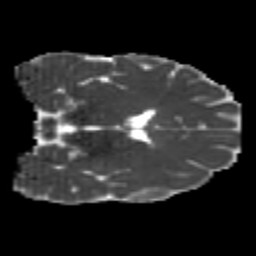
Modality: MD
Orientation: coronal
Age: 26
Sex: male
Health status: healthy
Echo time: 0.074 s